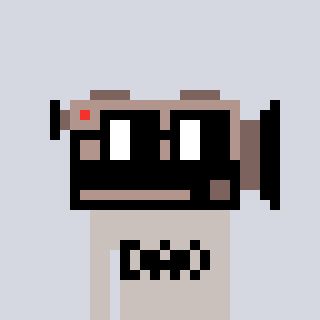
a pixel art character with square black glasses, a camcorder-shaped head and a foggrey-colored body on a cool background